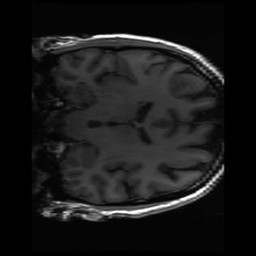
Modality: inplaneT1
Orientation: coronal